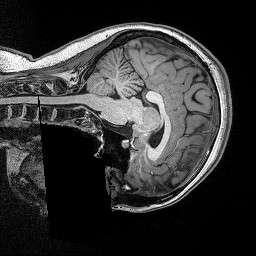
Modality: T1w
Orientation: sagittal
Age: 23
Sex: female